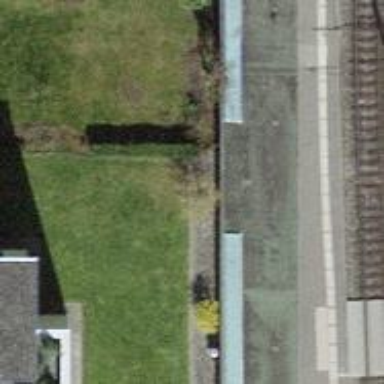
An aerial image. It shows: Fence.